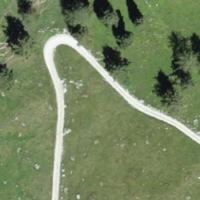
EUNIS habitat code: 26
Species observed at this site:
Gentianella campestris
Motacilla alba
Turdus viscivorus
Plantago media